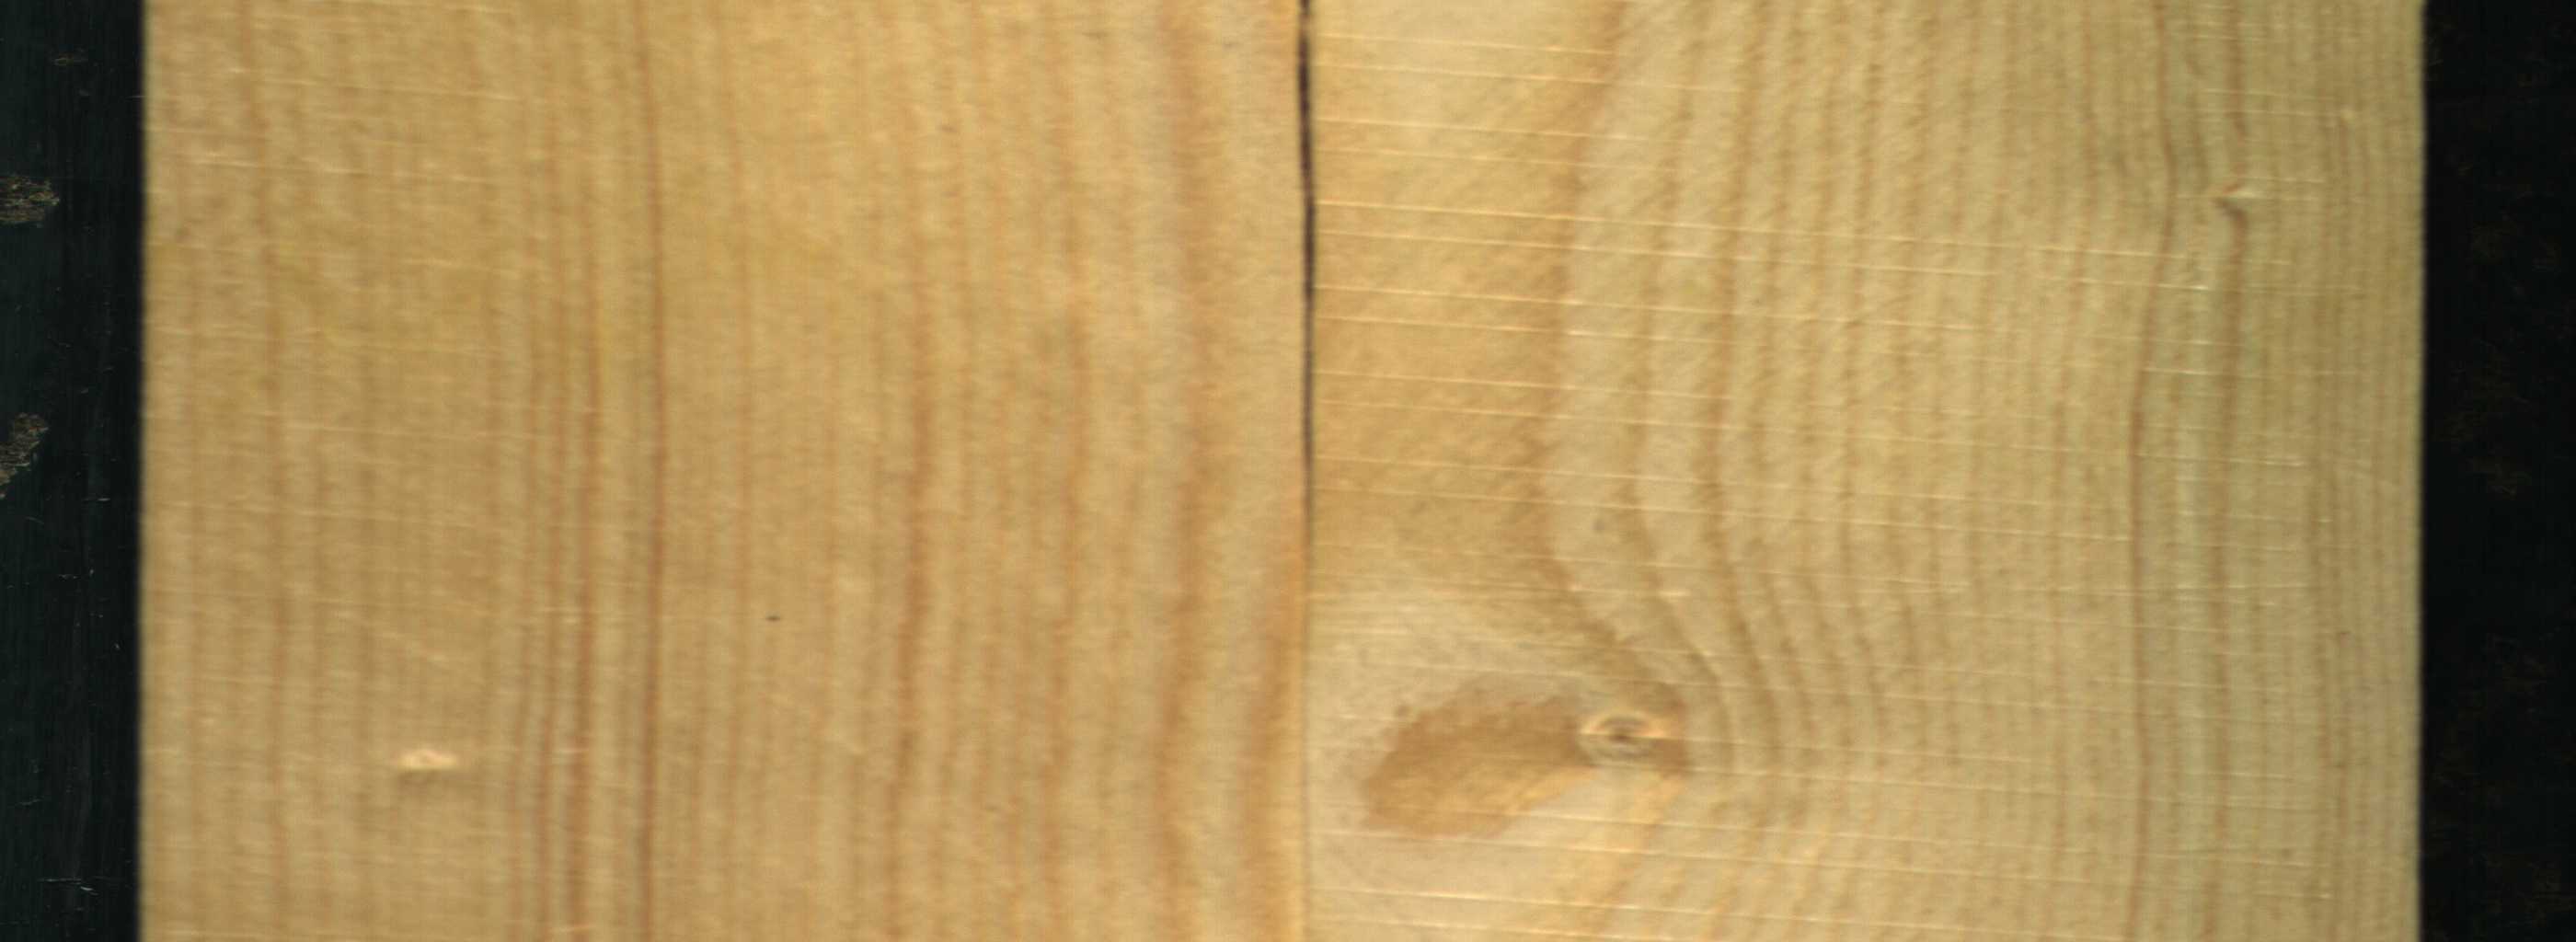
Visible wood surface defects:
Crack